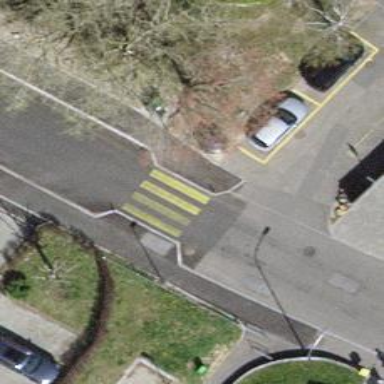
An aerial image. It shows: Marked crossing on the road.